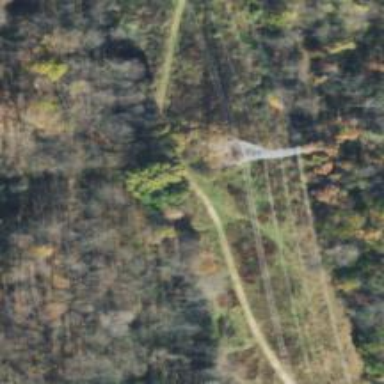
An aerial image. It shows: Lattice structure tower used for power transmission.